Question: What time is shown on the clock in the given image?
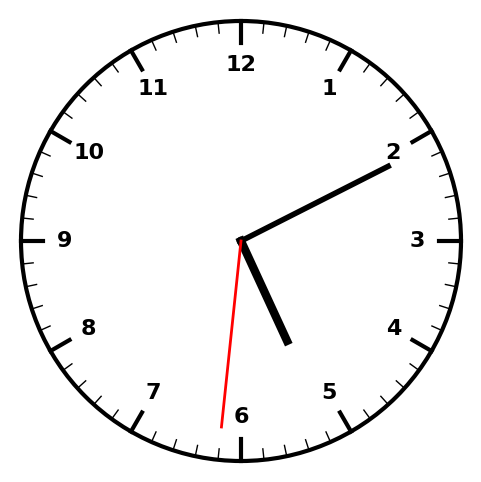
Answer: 05:10:31